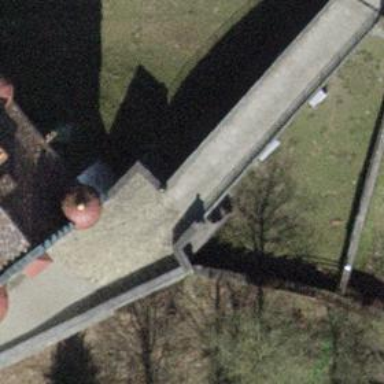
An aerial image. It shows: Retaining wall.